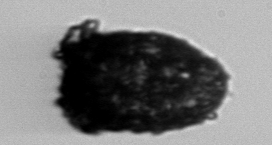
Label: Stenosemella_pacifica